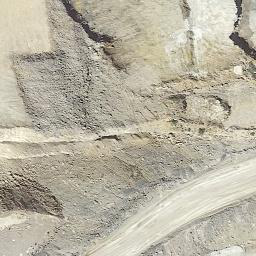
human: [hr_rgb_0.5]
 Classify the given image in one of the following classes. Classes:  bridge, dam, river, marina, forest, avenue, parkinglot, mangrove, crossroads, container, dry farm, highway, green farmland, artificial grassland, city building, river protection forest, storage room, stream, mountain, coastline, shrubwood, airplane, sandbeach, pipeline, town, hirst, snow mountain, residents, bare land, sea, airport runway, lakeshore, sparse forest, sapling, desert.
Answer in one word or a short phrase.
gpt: bare land